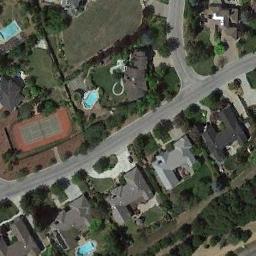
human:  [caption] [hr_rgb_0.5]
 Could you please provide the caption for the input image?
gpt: There are three tennis courts and four swimming pools .

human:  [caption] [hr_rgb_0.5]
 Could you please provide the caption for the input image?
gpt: There are many buildings of different shapes beside the tennis courts .

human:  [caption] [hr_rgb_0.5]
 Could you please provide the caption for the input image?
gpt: The tennis court and lawn are a distance from the residential area and surrounded by trees .

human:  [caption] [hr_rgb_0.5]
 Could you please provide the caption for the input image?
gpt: The tennis court is on the grass next to some buildings and trees .

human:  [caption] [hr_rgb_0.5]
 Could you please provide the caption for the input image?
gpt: There are some green trees and buildings beside the tennis court .